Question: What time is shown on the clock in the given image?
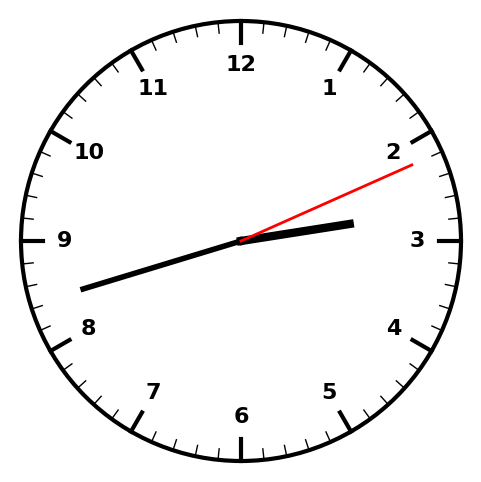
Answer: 02:42:11